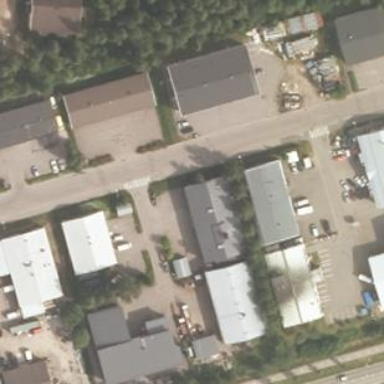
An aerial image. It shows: Industrial area.